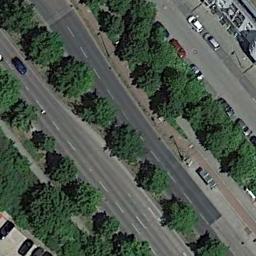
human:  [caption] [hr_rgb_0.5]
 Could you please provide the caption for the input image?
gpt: There are many cars of different sizes on the highway .

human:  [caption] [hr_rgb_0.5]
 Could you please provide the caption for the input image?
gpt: The freeway is next to lines of trees with a car .

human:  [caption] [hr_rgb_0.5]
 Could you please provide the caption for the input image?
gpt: Some straight freeways have many trees on either side of the freeway .

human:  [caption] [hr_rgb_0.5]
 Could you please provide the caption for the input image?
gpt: There are green belts on both sides of the freeway, And many cars are parked in the open space beside the freeway .

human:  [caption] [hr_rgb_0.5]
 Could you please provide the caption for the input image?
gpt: There are green belts along the freeway on urban area .